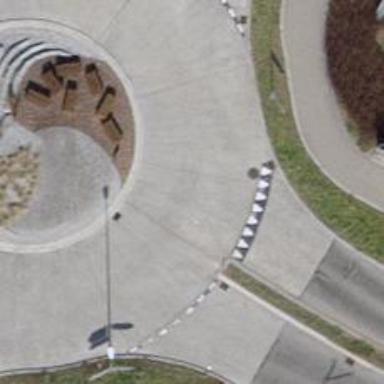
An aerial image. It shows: Secondary road with concrete surface.